Question: My site is hosted on Windows 2012 VPS with IIS 8.0, it's a WebFarm Cluster Hosting, So I have Generate Unique Machine Key from my IIS Machine Key option and place it to my web.cofig file to avoid MAC error. My site is run on .Net 4.5 frame work.
'''
<system.web>
<compilation debug="true" targetFramework="4.5">
<assemblies>
<add assembly="System.Security, Version=4.0.0.0, Culture=neutral, PublicKeyToken=B03F5F7F11D50A3A" />
<add assembly="System.Data.Entity.Design, Version=4.0.0.0, Culture=neutral, PublicKeyToken=B77A5C561934E089" />
<add assembly="System.Data.Linq, Version=4.0.0.0, Culture=neutral, PublicKeyToken=B77A5C561934E089" />
</assemblies>
</compilation>
<httpRuntime targetFramework="4.5" />
<pages validateRequest="false" enableEventValidation="false" viewStateEncryptionMode="Auto" enableViewStateMac="true" />
<machineKey decryption="Auto" decryptionKey="9D4BF0A4DB5FD64D08DE303EFBC34DF14069261E34362EE1,IsolateApps" validation="SHA1" validationKey="67BF062C35944A7688EF9270DADD5A6535B6B2D143BCE4C6FD5F814FD1AF84196C5C4E852E204E1A98EDA02DD509964973EE26C7F37D5B018E2AB692A15722EA,IsolateApps" compatibilityMode="Framework45" />
<customErrors mode="Off" defaultRedirect="404.aspx">
<error statusCode="403" redirect="404.aspx" />
<error statusCode="404" redirect="404.aspx" />
</customErrors>
'''
But during run time it is showing error mention below:

Anybody is there to short this problem out.
Thanks
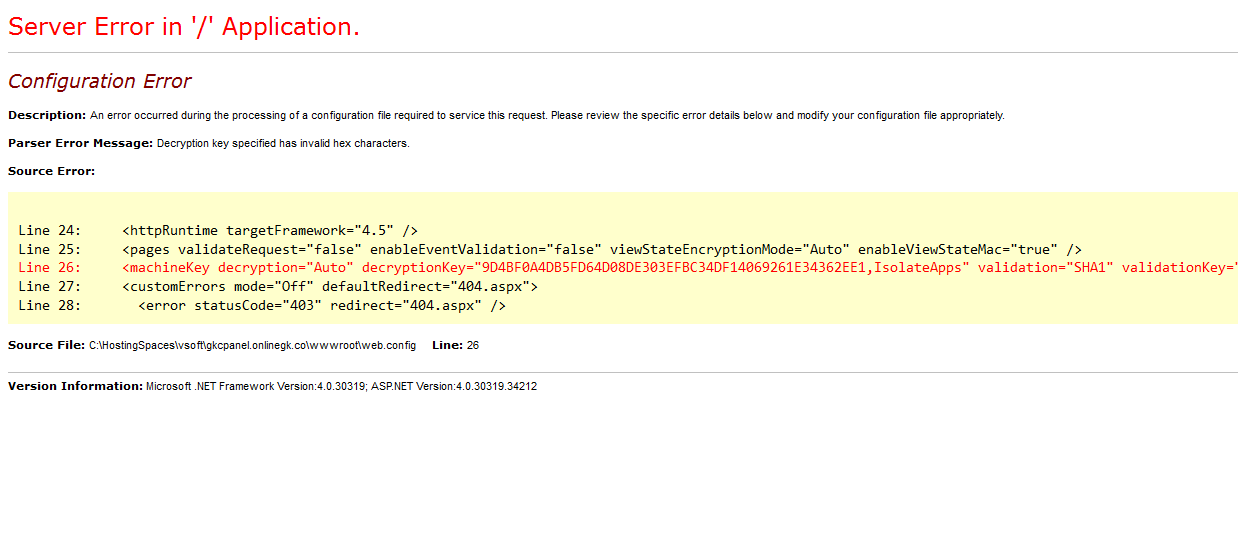
Answer: If you are specifying machine key with specific keys then you don't need 'IsolateApps' word and it should be like this:
'''
<machineKey decryption="Auto"
decryptionKey="9D4BF0A4DB5FD64D08DE303EFBC34DF14069261E34362EE1"
validation="SHA1"
validationKey="67BF062C35944A7688EF9270DADD5A6535B6B2D143BCE4C6FD5F814FD1AF84196C5C4E852E204E1A98EDA02DD509964973EE26C7F37D5B018E2AB692A15722EA"
compatibilityMode="Framework45" />
'''
'IsolateApps' needs in case if autogenerated key is used and it means that each application should have own autogenerated key. But in case of hardcoded keys it hasn't any sense and should be removed.